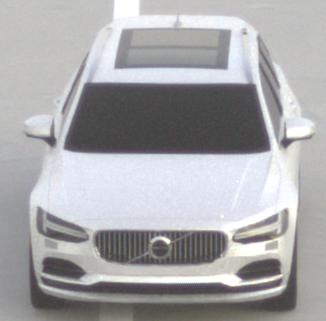
Make: Volvo
Model: V90
Detailed model: -
Model produced from: 2016
Model produced until: 2020
Doors: 5
Color: white
Road condition: dry road
Daytime: sunrise or sunset
Contrast: low contrast